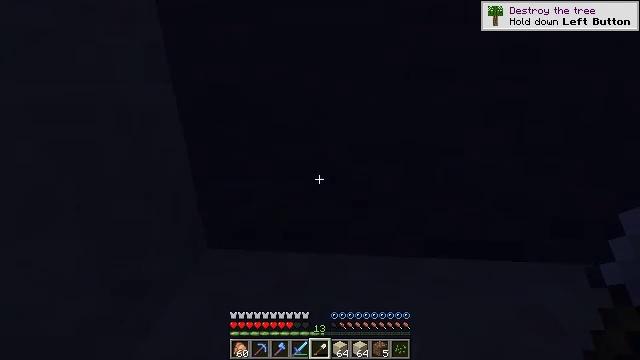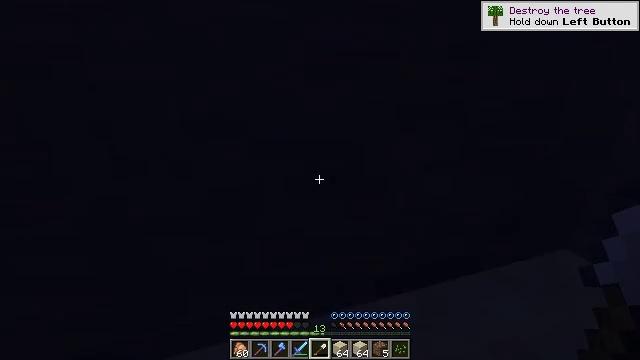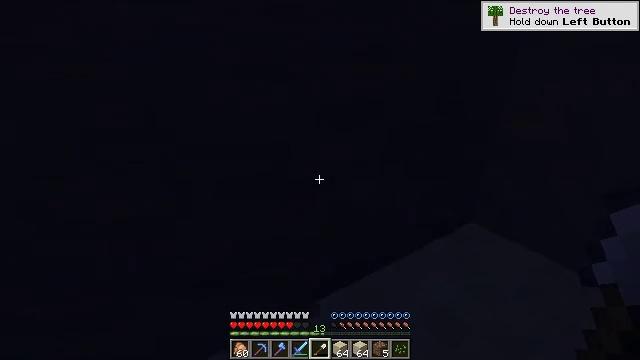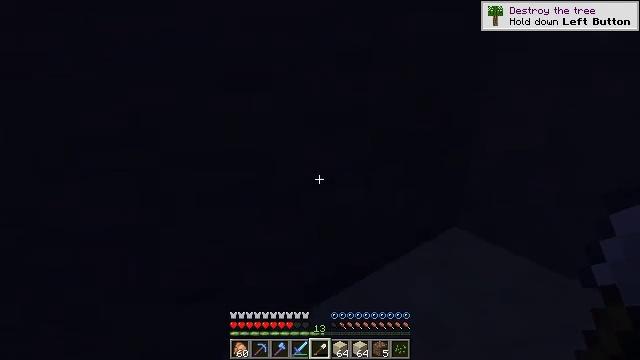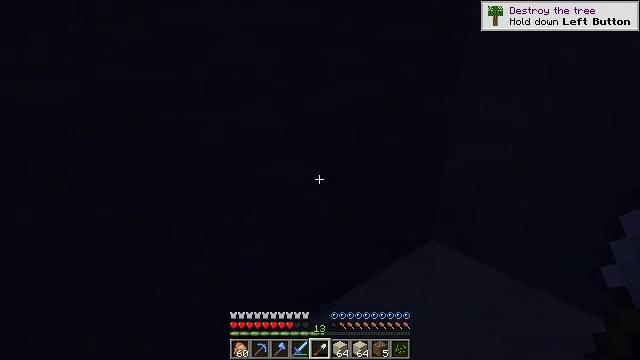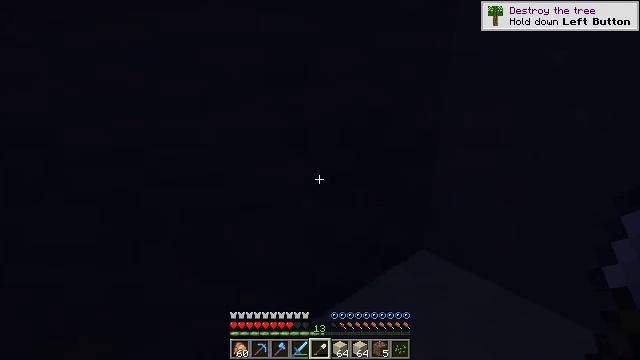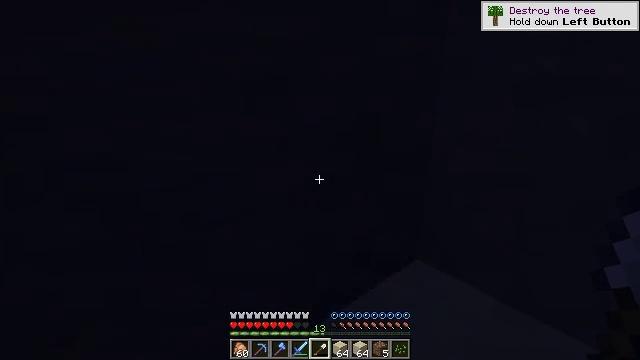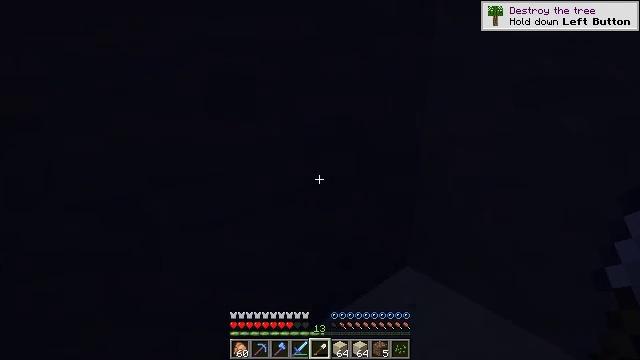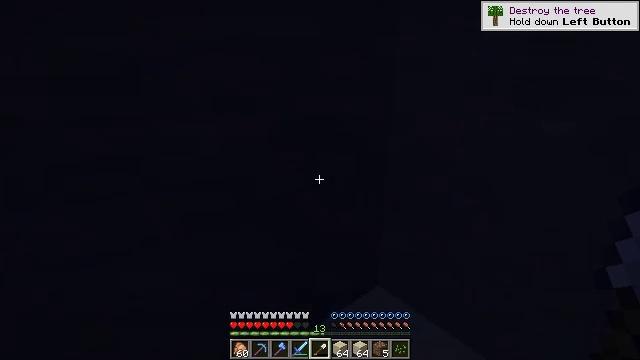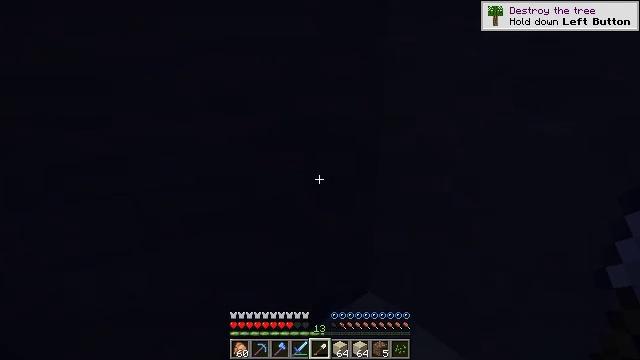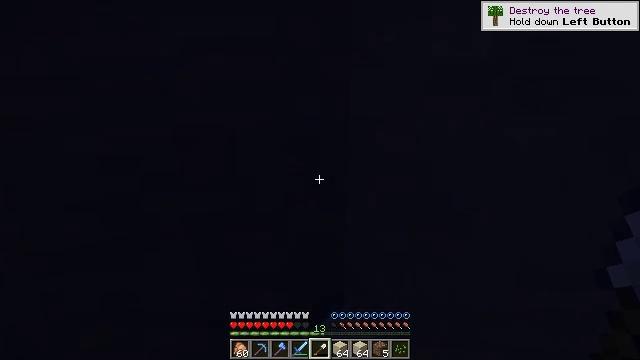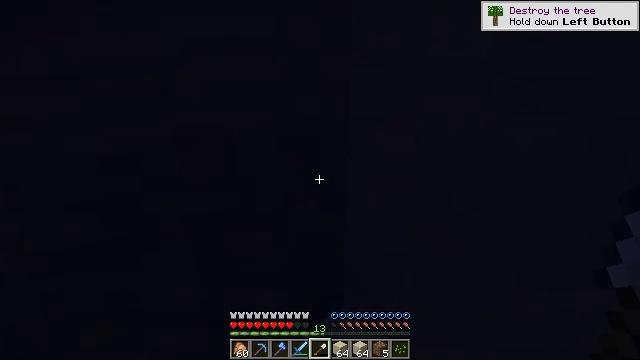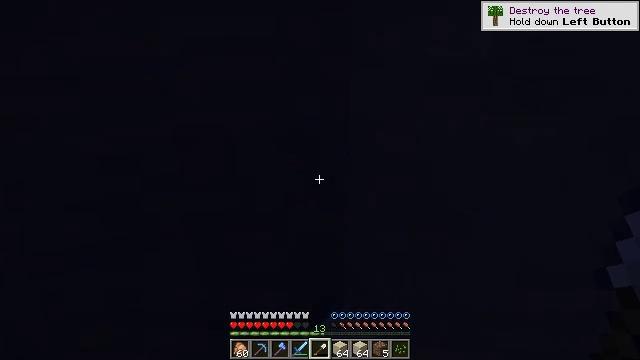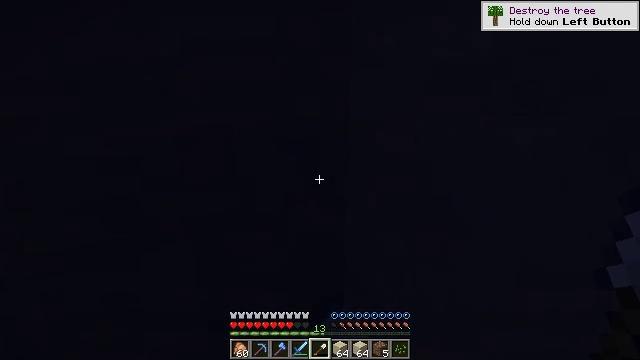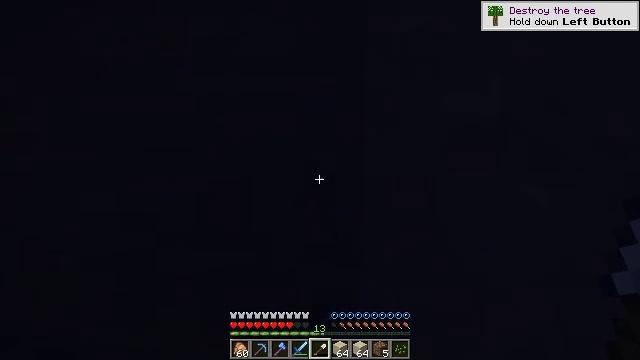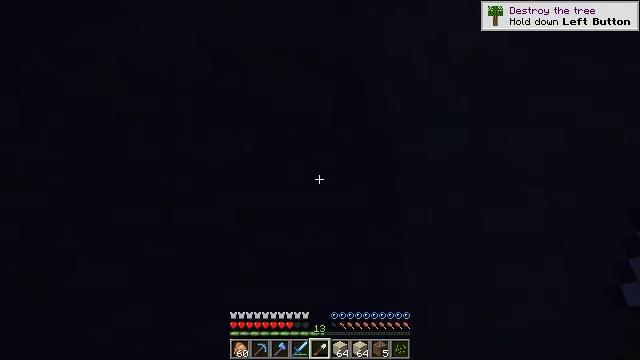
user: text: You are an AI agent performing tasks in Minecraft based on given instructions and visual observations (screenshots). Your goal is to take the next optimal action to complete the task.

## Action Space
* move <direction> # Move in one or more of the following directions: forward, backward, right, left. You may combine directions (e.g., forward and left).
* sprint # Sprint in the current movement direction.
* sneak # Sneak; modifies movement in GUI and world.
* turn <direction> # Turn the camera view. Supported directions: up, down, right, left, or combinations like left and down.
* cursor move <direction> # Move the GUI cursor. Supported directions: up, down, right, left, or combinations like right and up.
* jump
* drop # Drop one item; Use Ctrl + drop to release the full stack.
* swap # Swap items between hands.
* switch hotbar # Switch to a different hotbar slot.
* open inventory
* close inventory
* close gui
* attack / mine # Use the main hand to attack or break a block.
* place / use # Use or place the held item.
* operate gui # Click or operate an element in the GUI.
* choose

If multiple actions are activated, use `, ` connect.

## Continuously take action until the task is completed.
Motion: motion action
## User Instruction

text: Mine oak leaves.
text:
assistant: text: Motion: move forward, sprint, turn right, jump
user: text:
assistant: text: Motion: move forward, sprint, turn right, jump
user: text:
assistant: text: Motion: move forward, sprint, turn right and up, jump
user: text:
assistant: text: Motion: move forward, sprint, turn right and up, jump
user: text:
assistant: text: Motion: move forward, sprint, turn up, jump
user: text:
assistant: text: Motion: move forward, sprint, turn up, jump
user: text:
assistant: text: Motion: move forward, sprint, jump
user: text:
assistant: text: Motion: move forward, sprint, jump
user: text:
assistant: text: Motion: move forward, sprint, jump
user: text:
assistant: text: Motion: move forward, sprint, jump
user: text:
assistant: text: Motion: move forward, sprint, jump
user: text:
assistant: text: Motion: move forward, sprint, jump
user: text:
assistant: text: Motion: move forward, sprint, jump
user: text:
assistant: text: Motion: move forward, sprint, turn left and up, jump
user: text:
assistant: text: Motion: move forward, sprint, turn left and up, jump
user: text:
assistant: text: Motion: move forward, sprint, turn left and up, jump
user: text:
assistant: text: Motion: move forward, sprint, turn right and up, jump
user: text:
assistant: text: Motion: move forward, turn right and up, jump
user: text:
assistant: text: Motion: move forward, turn right and up, jump
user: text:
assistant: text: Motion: move forward, turn right and up, jump
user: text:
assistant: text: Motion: move forward, turn right and up, jump
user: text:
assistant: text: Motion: move forward, turn right and up, jump
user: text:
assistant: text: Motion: move forward, turn up, jump
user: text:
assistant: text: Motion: move forward, sprint, jump
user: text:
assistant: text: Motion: move forward, sprint, jump
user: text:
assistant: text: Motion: move forward, sprint, jump
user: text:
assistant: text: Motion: move forward, sprint, turn right and down, jump
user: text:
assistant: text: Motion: move forward, sprint, turn right and down, jump
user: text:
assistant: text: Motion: move forward, sprint, turn right and down, jump
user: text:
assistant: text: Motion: move forward, sprint, turn right and down, jump